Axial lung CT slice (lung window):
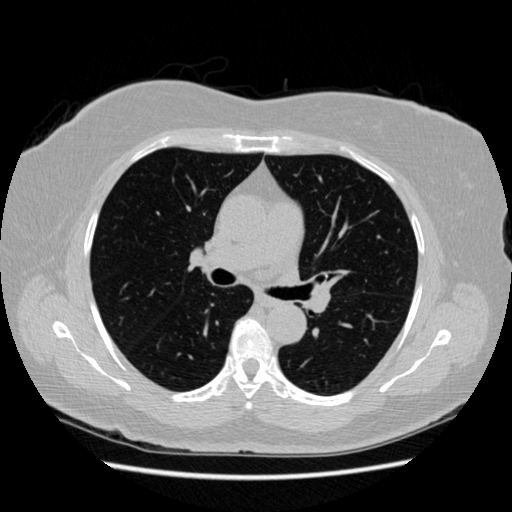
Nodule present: no